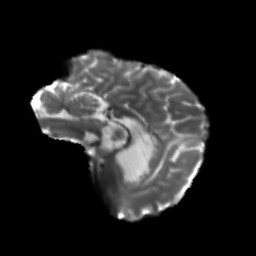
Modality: T2w
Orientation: sagittal
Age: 46
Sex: male
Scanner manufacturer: siemens
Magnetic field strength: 3 T
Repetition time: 5.25 s
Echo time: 0.08 s